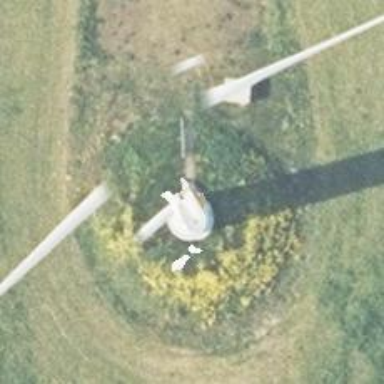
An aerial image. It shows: Wind generator with horizontal axis. The generator is wind turbine.